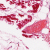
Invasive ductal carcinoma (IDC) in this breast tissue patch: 0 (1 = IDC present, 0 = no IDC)